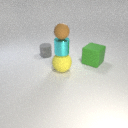
small brown rubber sphere above large yellow rubber sphere